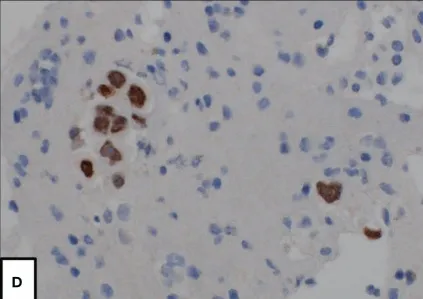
Cytologic preparations of initial pleural effusion which show groups and single malignant cells with morphologic and immunophenotypic findings supportive of lung adenocarcinoma. TTF1 immunohistochemical stain at x400.
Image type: pathology (immunostaining)